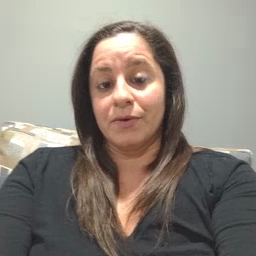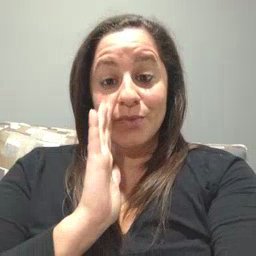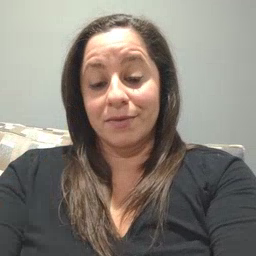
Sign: will